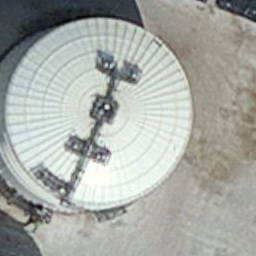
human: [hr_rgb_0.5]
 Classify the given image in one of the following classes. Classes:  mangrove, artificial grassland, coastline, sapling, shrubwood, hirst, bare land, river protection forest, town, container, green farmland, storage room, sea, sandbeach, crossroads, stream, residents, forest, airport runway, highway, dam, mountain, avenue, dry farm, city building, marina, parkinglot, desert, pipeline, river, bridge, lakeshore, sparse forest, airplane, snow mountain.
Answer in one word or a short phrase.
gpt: storage room